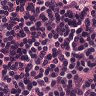
Metastatic tissue present: no